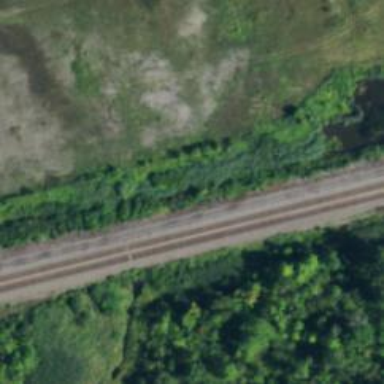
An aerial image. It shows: Railway track.